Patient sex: M
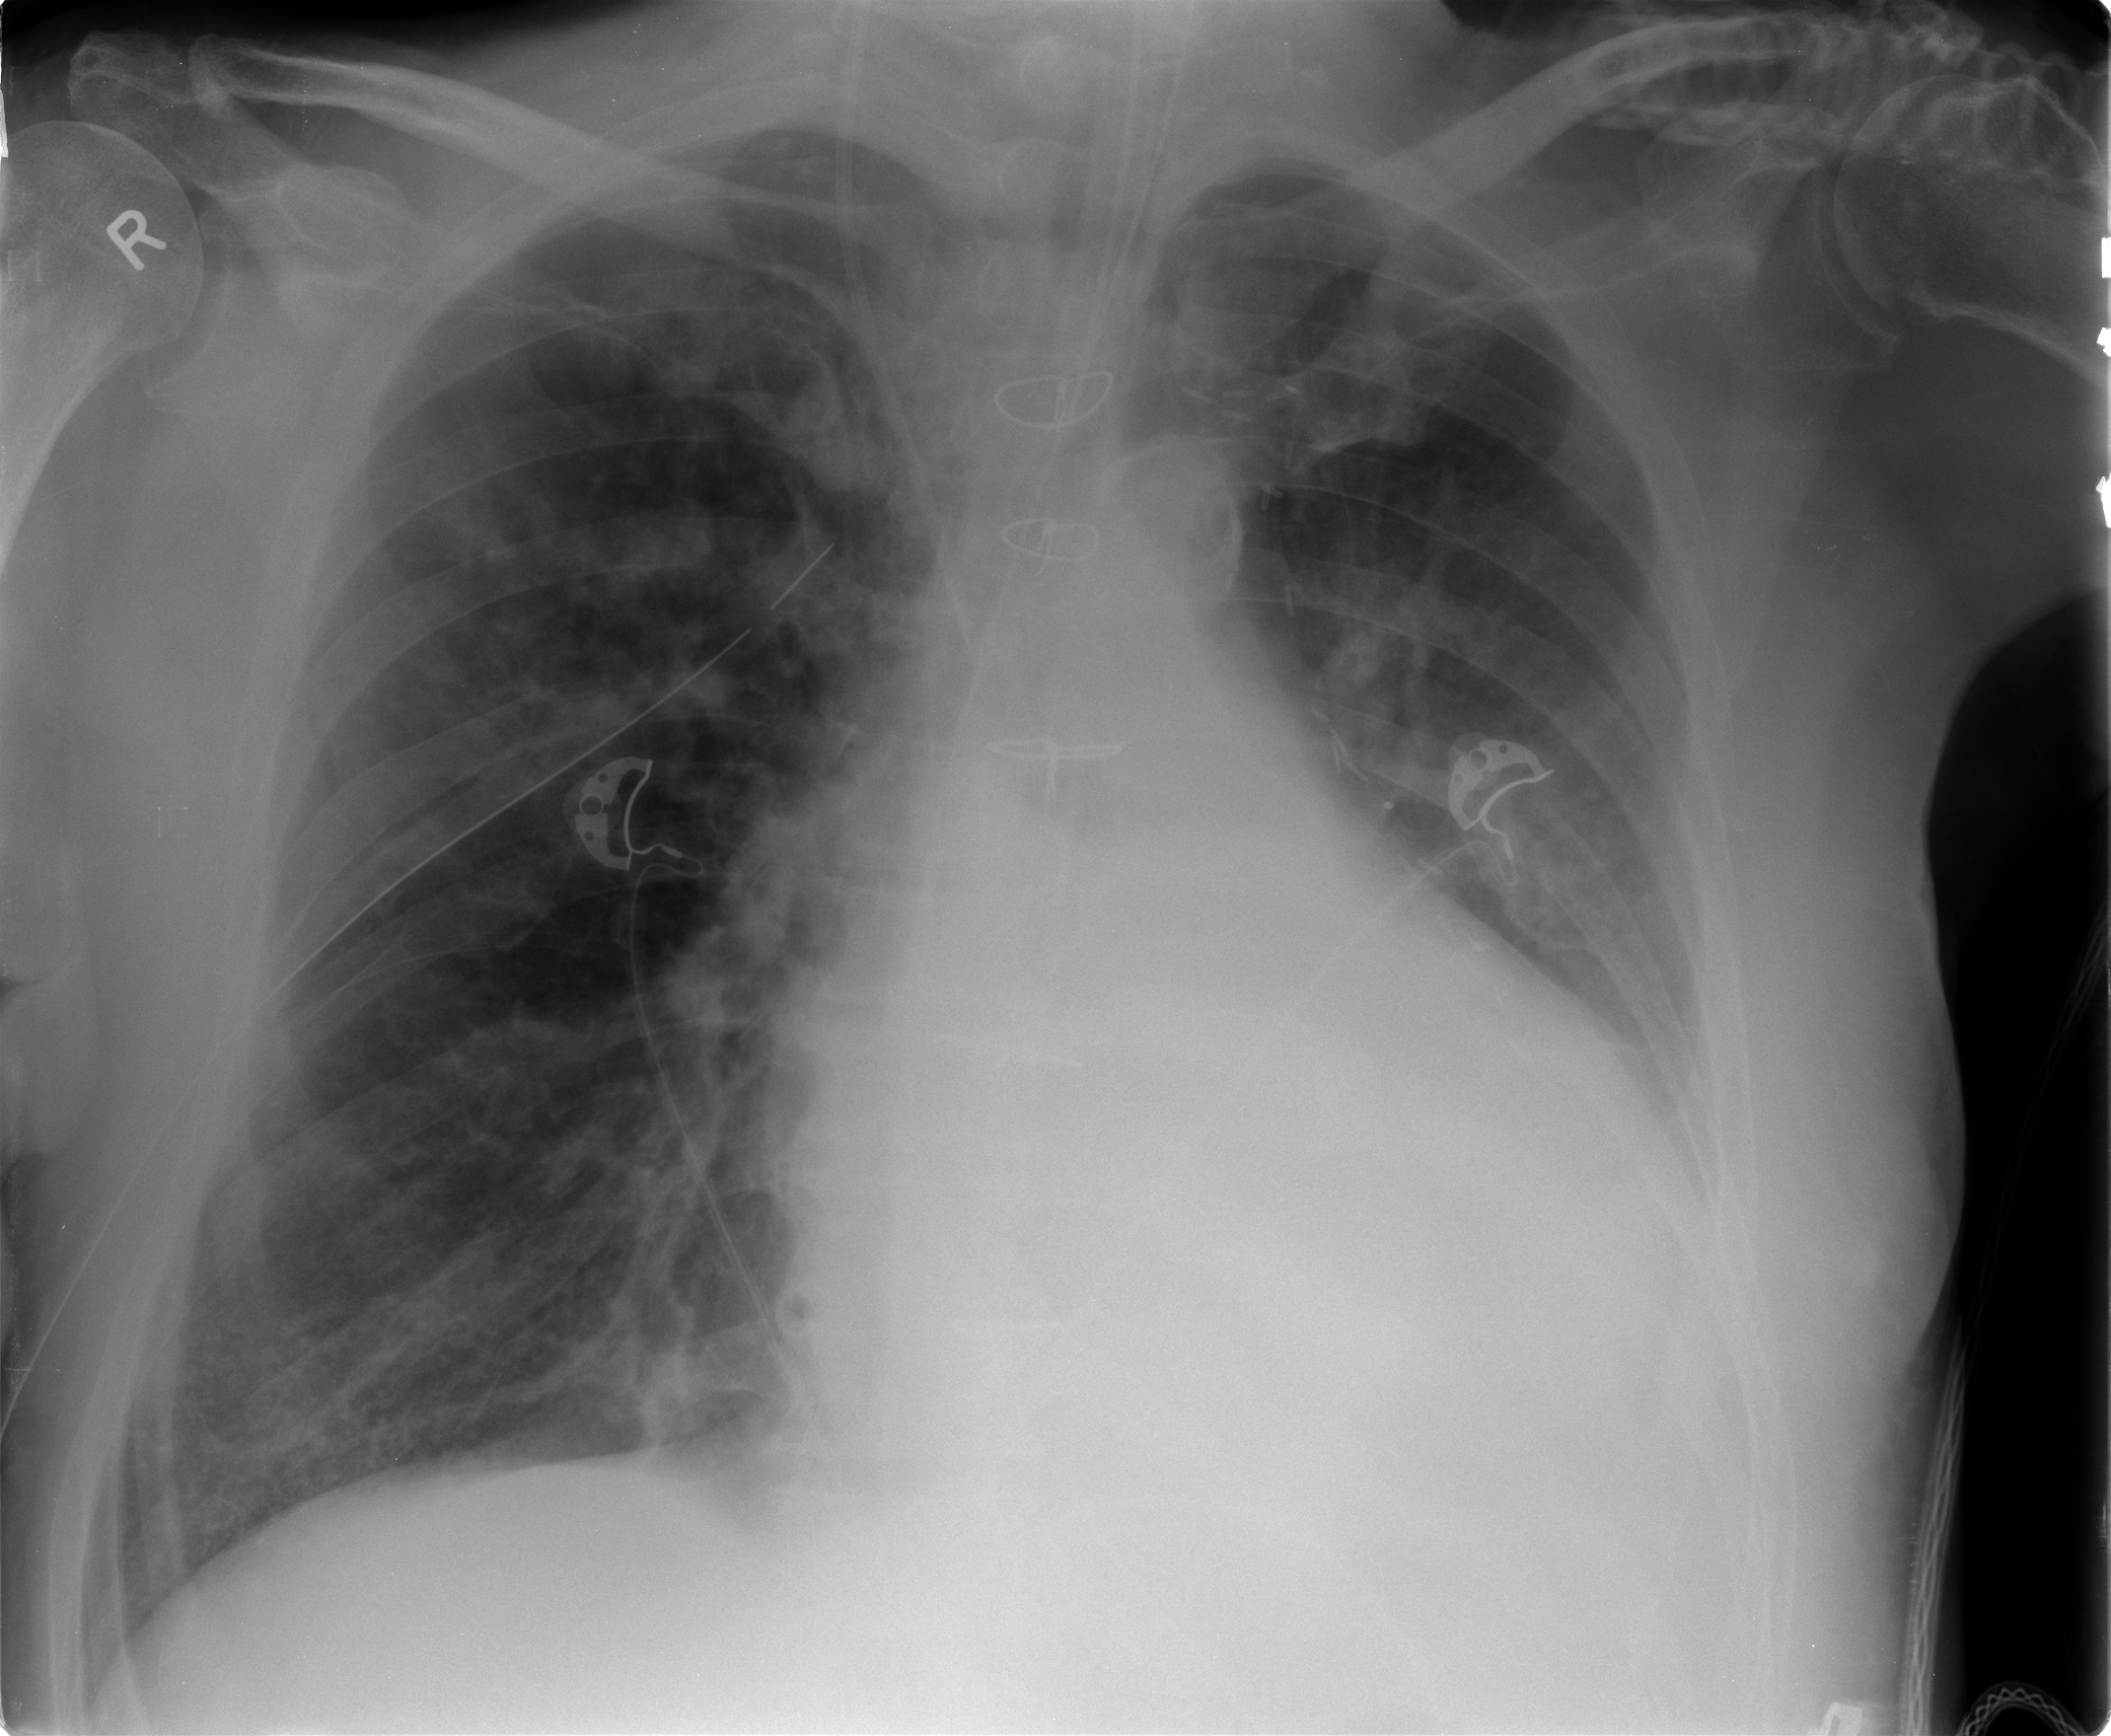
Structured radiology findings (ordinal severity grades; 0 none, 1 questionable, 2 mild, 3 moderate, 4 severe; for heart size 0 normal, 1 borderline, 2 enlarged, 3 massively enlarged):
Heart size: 2
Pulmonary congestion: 2
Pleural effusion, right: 0
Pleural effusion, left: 2
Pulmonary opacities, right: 2
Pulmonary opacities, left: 2
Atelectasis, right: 2
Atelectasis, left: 2